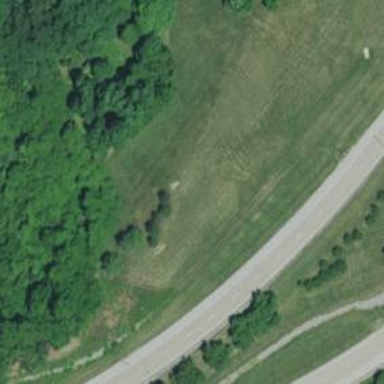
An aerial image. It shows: Disc golf tee area.